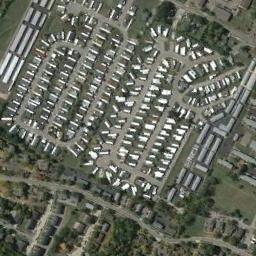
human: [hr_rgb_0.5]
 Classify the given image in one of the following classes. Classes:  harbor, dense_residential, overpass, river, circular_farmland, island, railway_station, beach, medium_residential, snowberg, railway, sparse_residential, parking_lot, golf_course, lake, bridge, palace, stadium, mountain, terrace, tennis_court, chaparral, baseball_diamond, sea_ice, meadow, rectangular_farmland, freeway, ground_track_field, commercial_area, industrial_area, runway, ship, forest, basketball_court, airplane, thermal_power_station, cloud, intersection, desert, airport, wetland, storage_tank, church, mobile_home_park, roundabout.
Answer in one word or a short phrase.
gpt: mobile_home_park